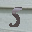
Label: 5